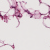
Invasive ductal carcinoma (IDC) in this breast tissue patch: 0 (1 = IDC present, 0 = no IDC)